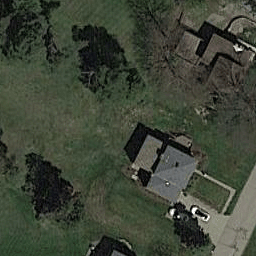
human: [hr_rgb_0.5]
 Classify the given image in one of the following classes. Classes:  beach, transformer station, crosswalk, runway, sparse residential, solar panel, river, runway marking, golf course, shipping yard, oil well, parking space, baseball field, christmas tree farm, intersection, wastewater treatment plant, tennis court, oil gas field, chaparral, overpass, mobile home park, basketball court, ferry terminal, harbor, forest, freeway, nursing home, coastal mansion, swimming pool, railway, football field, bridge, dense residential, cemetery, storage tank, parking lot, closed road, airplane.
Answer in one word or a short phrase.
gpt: sparse residential